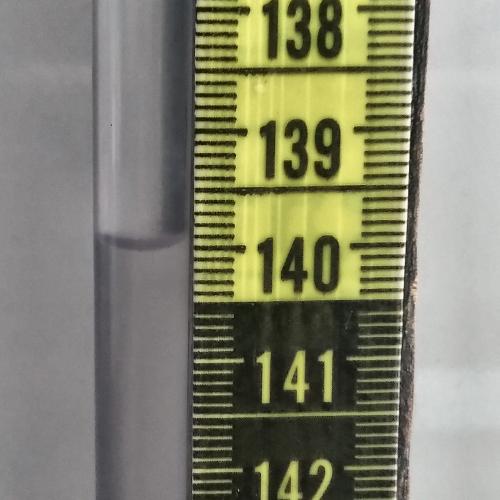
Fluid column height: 140.0 cm